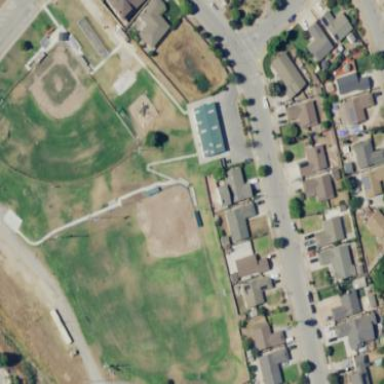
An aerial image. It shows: Baseball pitch for leisure land.